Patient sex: F
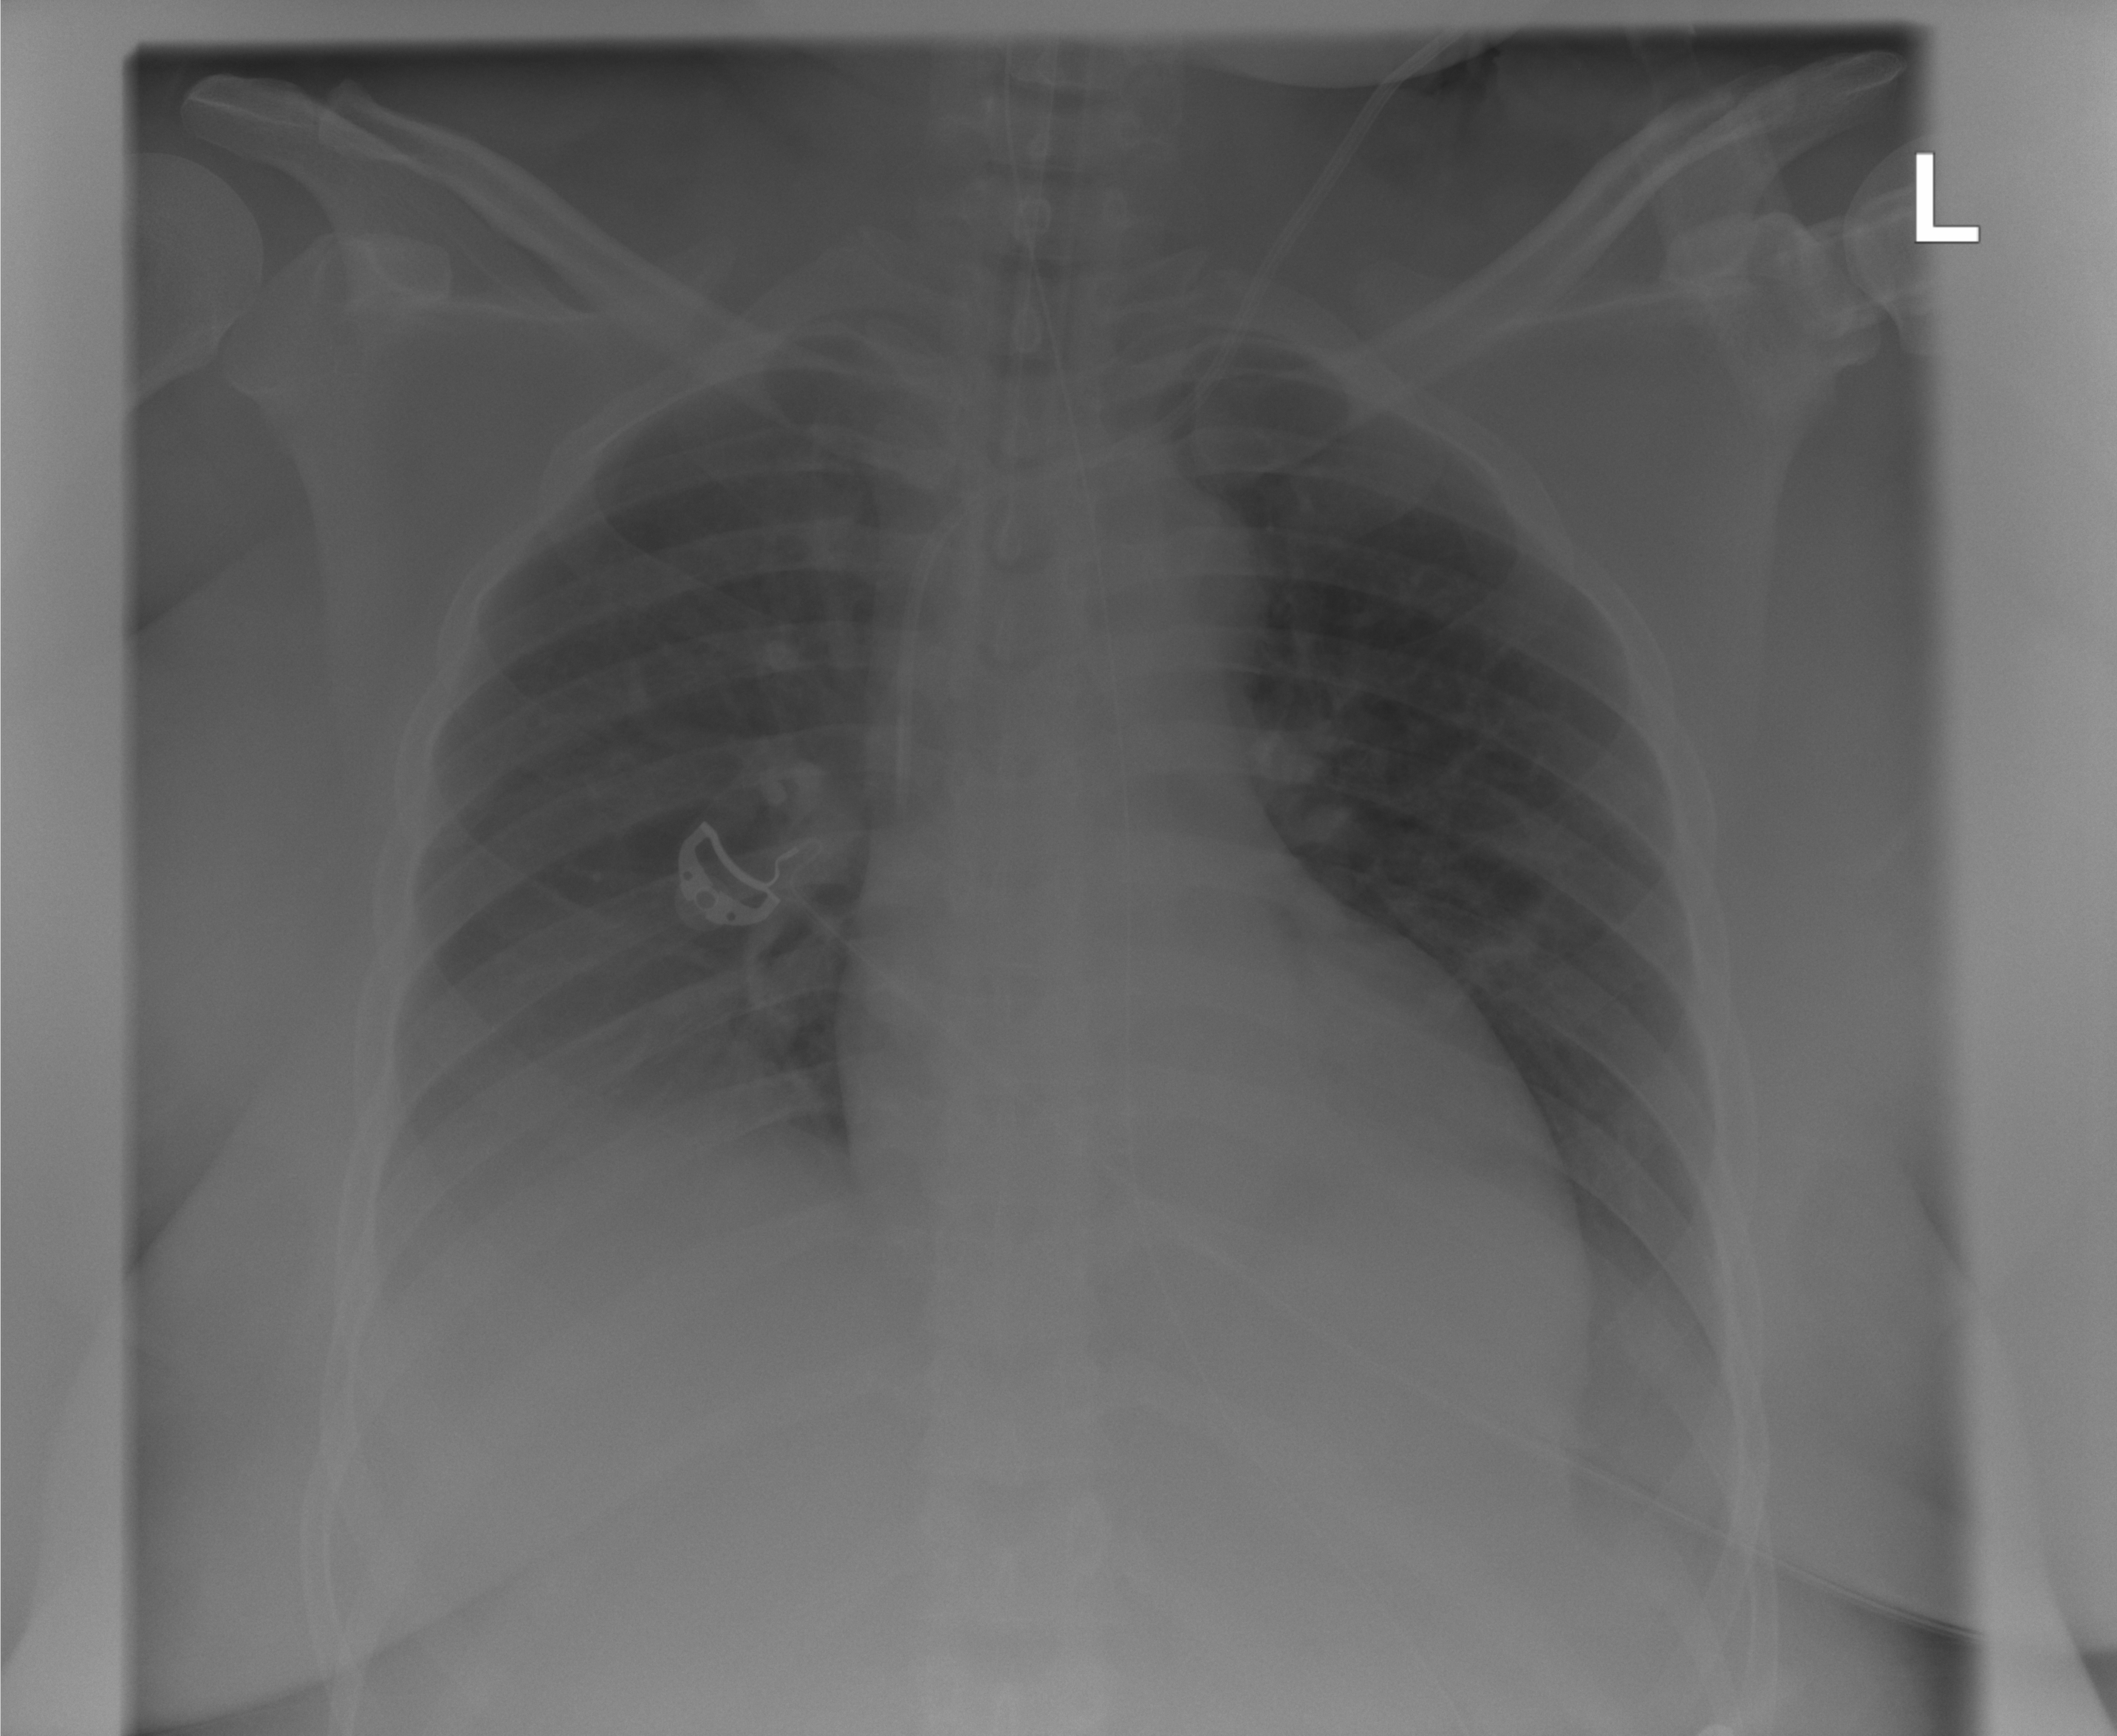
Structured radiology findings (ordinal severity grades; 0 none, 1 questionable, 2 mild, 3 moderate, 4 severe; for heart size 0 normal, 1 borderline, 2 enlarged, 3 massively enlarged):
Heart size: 1
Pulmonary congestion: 2
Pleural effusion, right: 2
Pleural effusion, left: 2
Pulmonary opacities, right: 1
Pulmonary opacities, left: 1
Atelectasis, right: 2
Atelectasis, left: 2